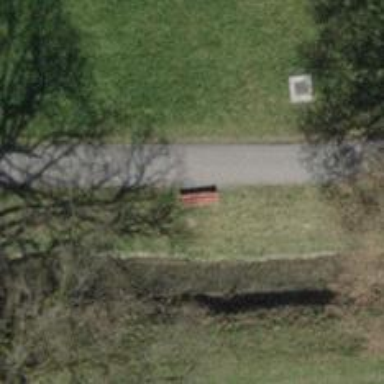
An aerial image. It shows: Red bench.